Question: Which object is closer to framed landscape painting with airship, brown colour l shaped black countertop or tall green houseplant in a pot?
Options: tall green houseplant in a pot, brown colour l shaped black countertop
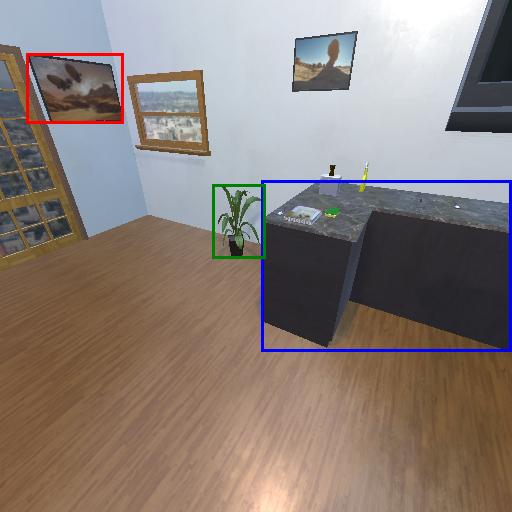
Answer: tall green houseplant in a pot